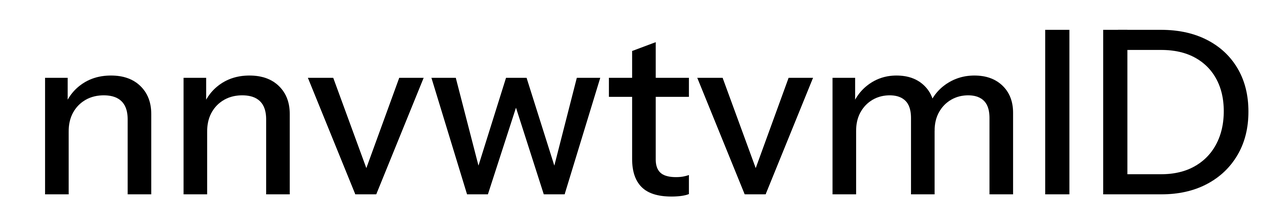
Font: InstrumentSans_Medium